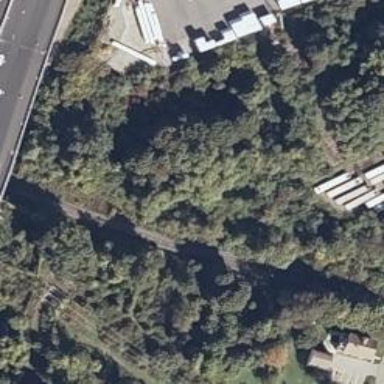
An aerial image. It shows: Abandoned railway.